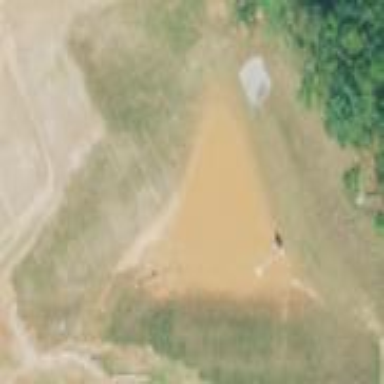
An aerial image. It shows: Detention basin filled with water.